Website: bh-photo
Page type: store-pickup
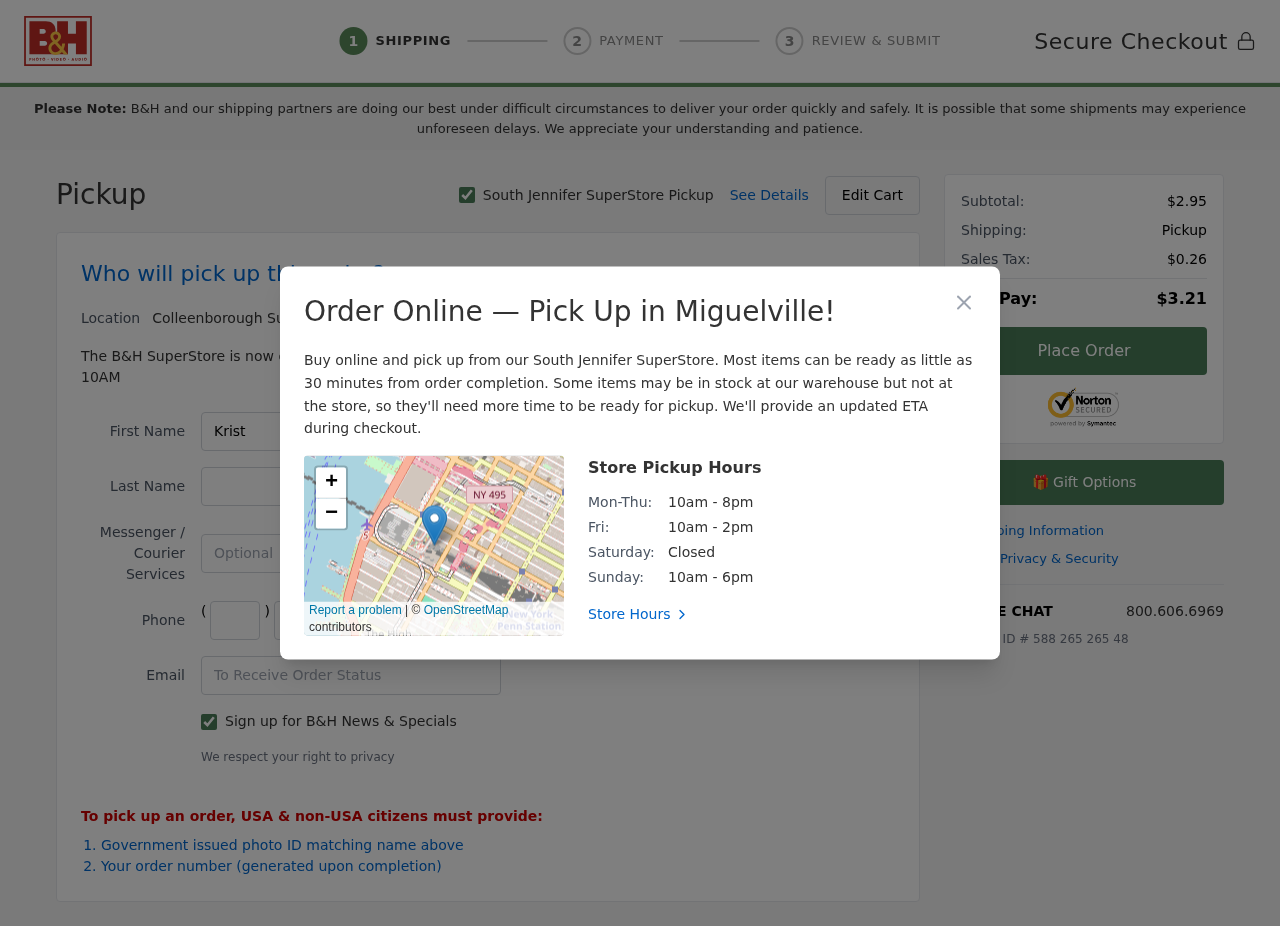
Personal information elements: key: PII_CITY
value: South Jennifer
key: PII_CITY2
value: Colleenborough
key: PII_CITY3
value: Miguelville
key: PII_EMAIL
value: kristina.cordova@hotmail.com
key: PII_FIRSTNAME
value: Kristina
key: PII_LASTNAME
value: Cordova
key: PII_PHONE_AREA
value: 661
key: PII_PHONE_PREFIX
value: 252
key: PII_PHONE_SUFFIX
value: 5447
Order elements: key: ORDER_SUBTOTAL
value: $2.95
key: ORDER_TAX
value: $0.26
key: ORDER_TOTAL
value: $3.21
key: ORDER_ID
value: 588 265 265 48